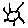
Label: sun